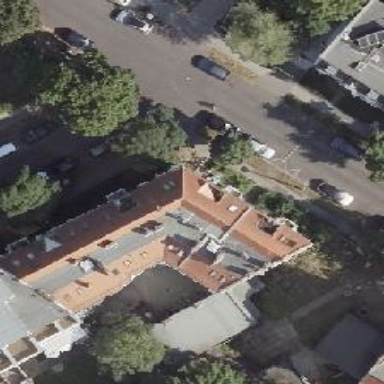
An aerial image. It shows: Unique apartment building with double saltbox roof shape.